Aerial crown-view tile of a tropical tree (Barro Colorado Island, Panama), acquired 20240716:
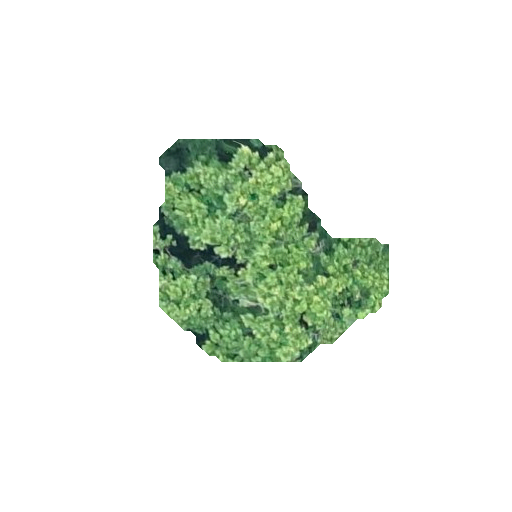
Species: Anacardium excelsum
GBIF accepted scientific name: Anacardium excelsum
Crown area: 58.198 m²